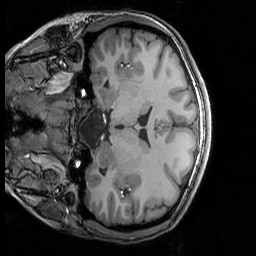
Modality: T1w
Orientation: coronal
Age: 24
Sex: female
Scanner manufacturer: siemens
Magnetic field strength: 3 T
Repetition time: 2.3 s
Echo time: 0.00344 s